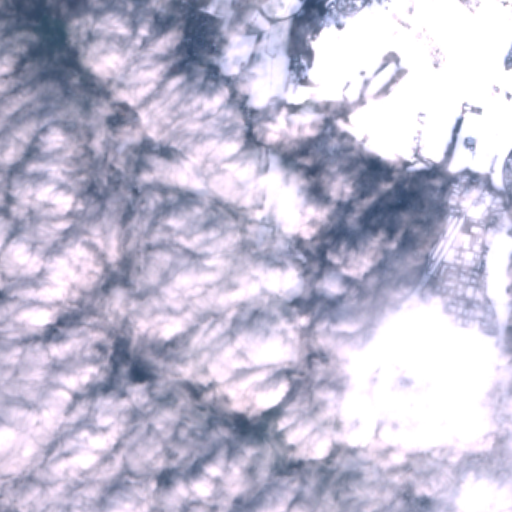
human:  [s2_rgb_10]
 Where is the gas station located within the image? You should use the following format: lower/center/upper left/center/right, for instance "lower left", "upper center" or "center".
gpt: The gas station is located in the lower center of the image.
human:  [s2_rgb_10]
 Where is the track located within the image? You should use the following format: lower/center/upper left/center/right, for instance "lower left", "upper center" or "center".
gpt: The track is located in the upper left of the image.
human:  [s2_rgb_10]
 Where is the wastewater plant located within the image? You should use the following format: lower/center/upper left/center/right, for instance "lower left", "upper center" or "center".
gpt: The wastewater plant is located in the upper right of the image.
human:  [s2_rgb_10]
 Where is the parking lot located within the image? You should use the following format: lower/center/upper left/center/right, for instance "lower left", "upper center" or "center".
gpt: There is no parking lot in the image.